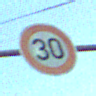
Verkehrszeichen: Geschwindigkeit30
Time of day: MorningAfternoon
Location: Roofed (Special)
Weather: PartlyCloudy
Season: NotSpecified
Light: Natural